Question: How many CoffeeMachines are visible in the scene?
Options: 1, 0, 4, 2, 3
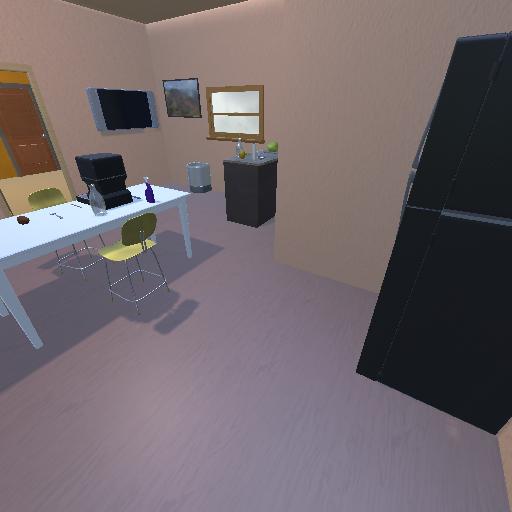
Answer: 1